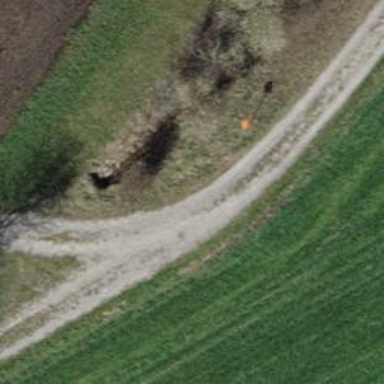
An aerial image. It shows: Pebblestone track with grade3 tracktype.